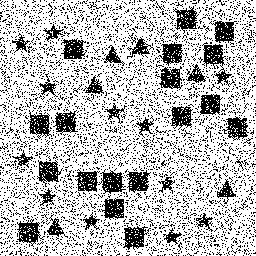
Squares: 18
Triangles: 6
Stars: 12
Total shapes: 36